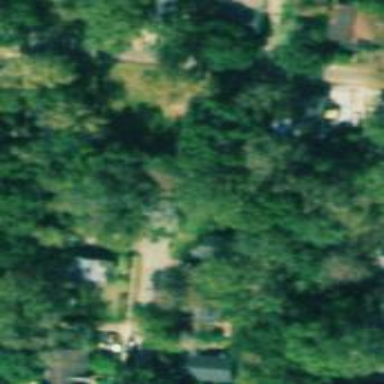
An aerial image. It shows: Residential road.